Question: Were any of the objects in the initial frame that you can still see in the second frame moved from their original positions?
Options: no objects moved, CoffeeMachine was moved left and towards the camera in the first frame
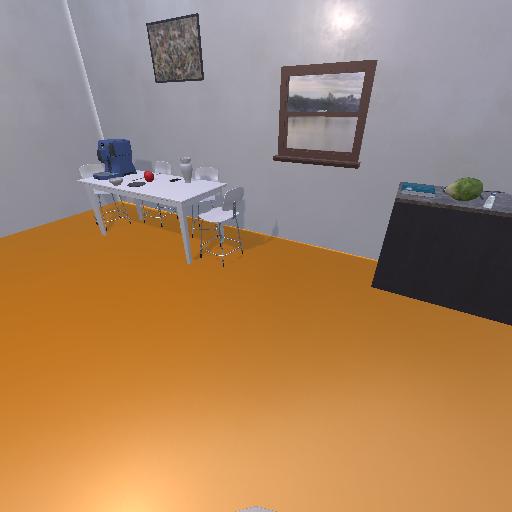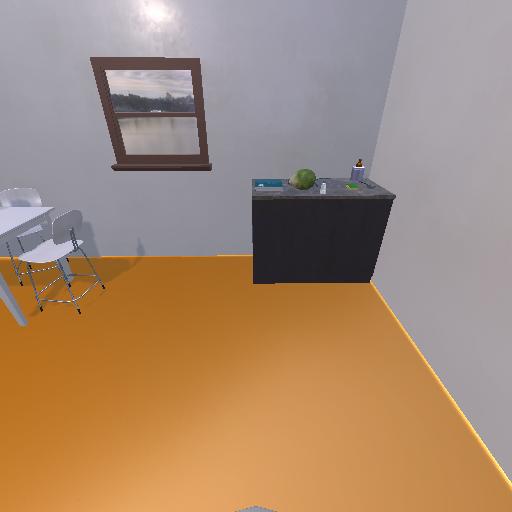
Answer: no objects moved